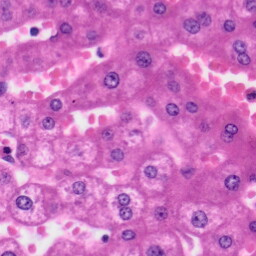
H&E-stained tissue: Liver